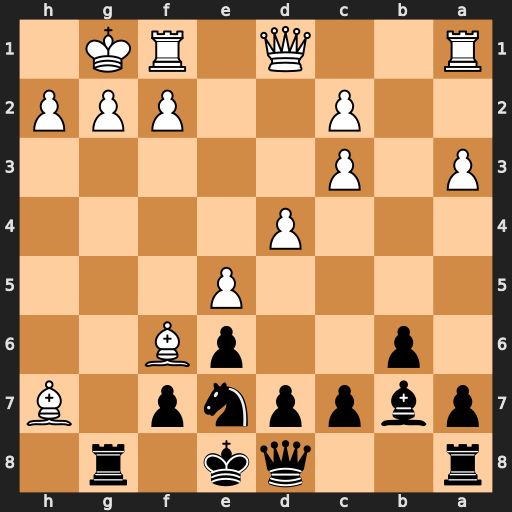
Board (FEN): r2qk1r1/pbppnp1B/1p2pB2/4P3/3P4/P1P5/2P2PPP/R2Q1RK1
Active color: b
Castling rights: q
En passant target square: -
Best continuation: Rxg2+ Kh1 Rxf2+ Kg1 Rg2+